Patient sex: M
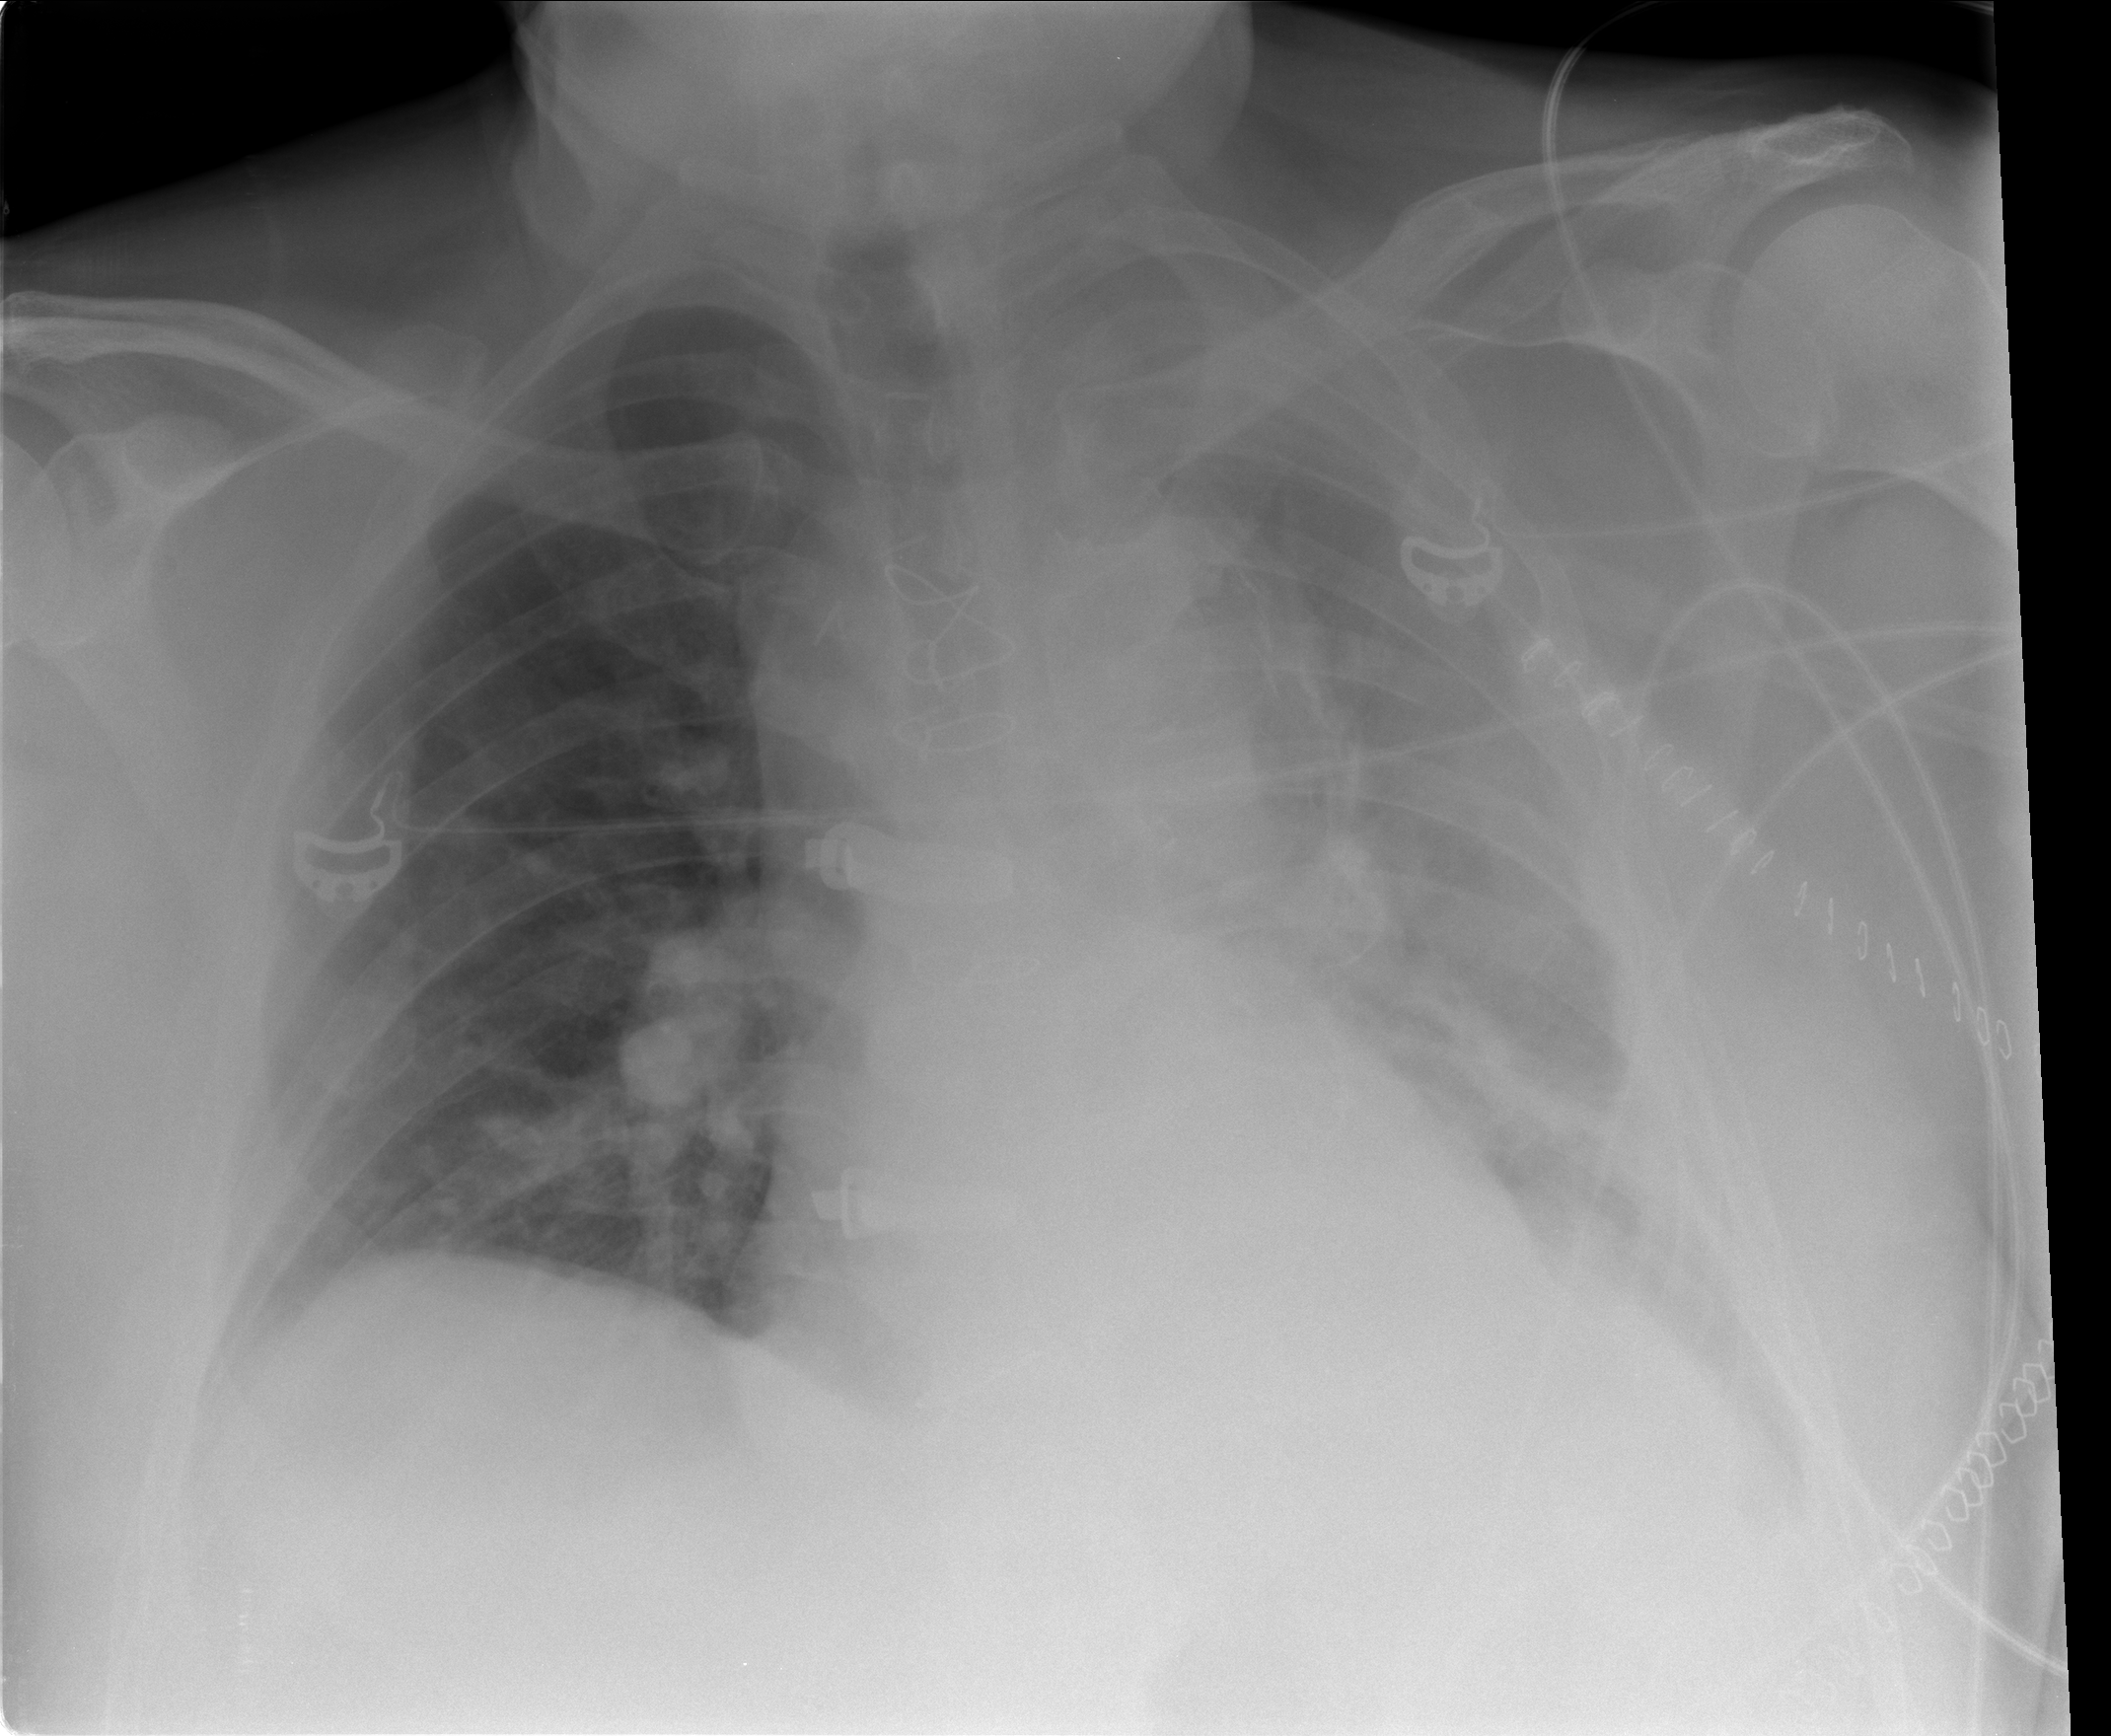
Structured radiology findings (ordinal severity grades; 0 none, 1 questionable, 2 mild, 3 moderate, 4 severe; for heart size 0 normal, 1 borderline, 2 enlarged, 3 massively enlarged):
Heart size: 2
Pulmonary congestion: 3
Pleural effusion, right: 2
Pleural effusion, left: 3
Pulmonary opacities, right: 0
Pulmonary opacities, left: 2
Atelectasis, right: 2
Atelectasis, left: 3